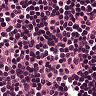
Metastatic tissue present: no